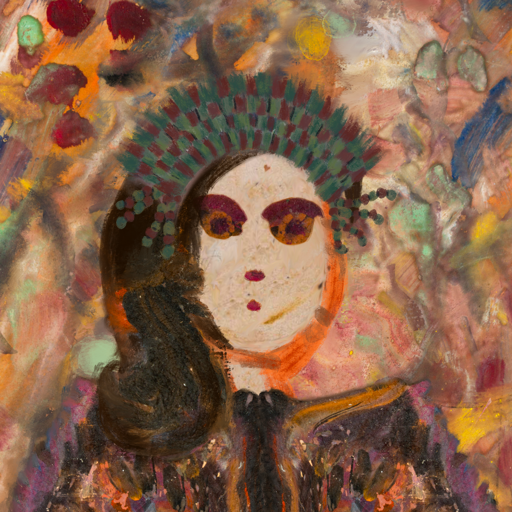
Background: Mother_And_Son_Mother, Head And Neck Front: Rupkatha, Face Front: Doll, Bust: Gypsy_Queen, Hair Front: Gypsy_Queen, Head Accessory: After_Raid_Crown, Second Necklace: Blank, Necklace: Blank, Baby: Blank